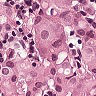
Metastatic tissue present: yes